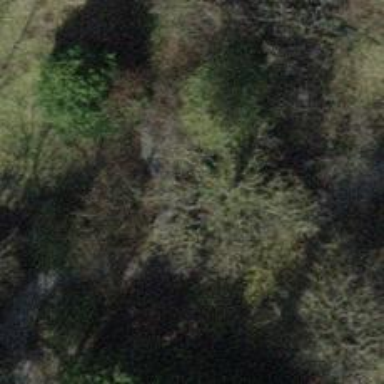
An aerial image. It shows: Brown bench in the vicinity.